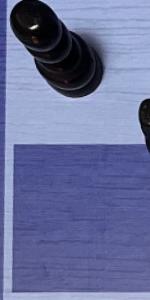
Label: Empty